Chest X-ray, PA view. Patient: 43 years old, sex F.
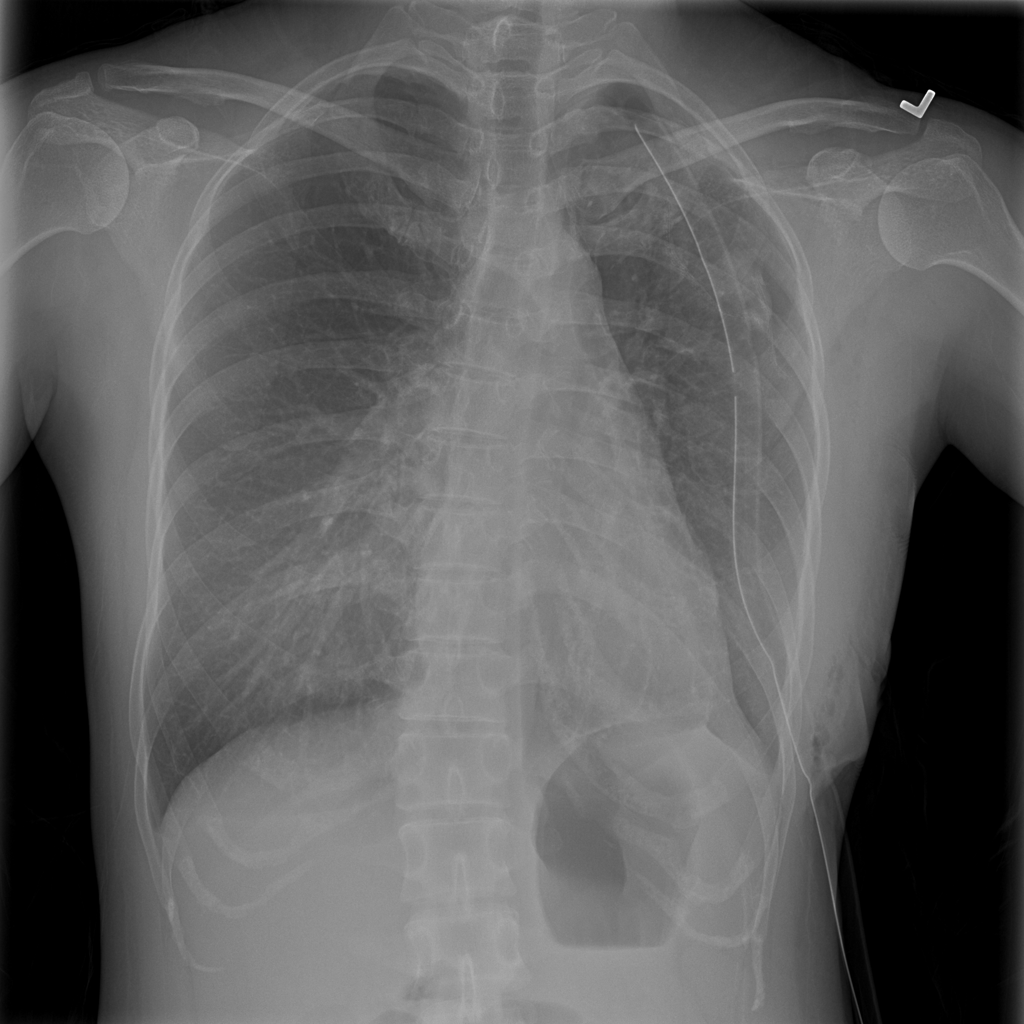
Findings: Emphysema, Pneumothorax